Question: This code creates a dynamic linked list which also memory allocate and free correctly, but there is a small step I'm quite puzzled. It seems it didn't set the first struct pointer 'start->next' to the next, which I think it should. But when I try to run it, it works well. Then I try to add 'start->next=next;' it also works well. Please help me to check and tell me why.
'''
#include <stdio.h>
#include <stdlib.h>
#include <string.h>
typedef struct island {
char *name;
char *opens;
char *closes;
struct island *next;
} island;
island* create(char *name) {
island *i = malloc(sizeof(island));
i->name = strdup(name);
i->opens = "09:00";
i->closes = "17:00";
i->next = NULL;
return i;
}
void display(island *start) {
island *i = start;
for (; i != NULL; i = i->next) {
printf("Name: %s open: %s-%s
", i->name, i->opens, i->closes);
}
}
void release(island *start) {
island *i = start;
island *next = NULL;
for (; i != NULL; i = next) {
next = i->next;
free(i->name);
free(i);
}
}
int main() {
island *start = NULL;
island *i = NULL;
island *next = NULL;
char name[80];
for (; fgets(name, 80, stdin) != NULL; i = next) {
next = create(name);
if (start == NULL)
start = next; //change this line to {start = next;start->next=next;} also works.
if (i != NULL)
i->next = next;
}
display(start);
release(start);
return 0;
}
'''
I want to exactly what happened inside so I draw this to help myself understand.

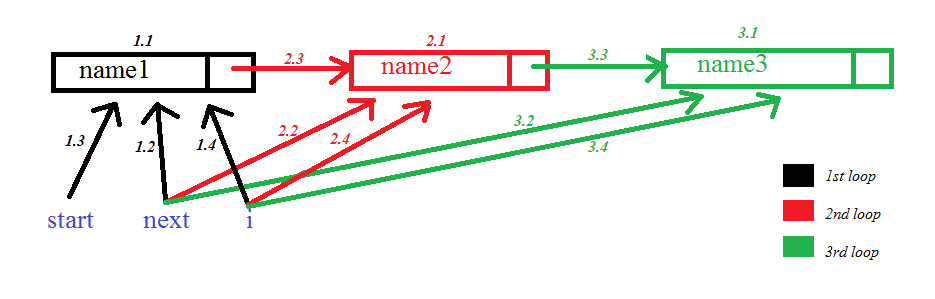
Answer: Both ways are the "same", the only differences in them is that in the second way ({start = next;start->next=next;}) you are setting the 'next' to point to the same node (something that not makes sense) in the first iteration, anyways this doesn't matter because in the next iteration it will be overwritten by this sentence: "i->next = next;" (remember that 'i' points to the 'next' node from the previous iteration.
To clarify this further:
Assuming the first scenery where you just assign only "start = next;"
1st loop:
- 'start' is NULL so its assigned the pointer to the recently created node. 'start->next' is NULL.- if (i != NULL) evaluates to false only in this first iteration.- 'i' is assigned to point to 'next'
2nd loop:
- 'start' is not NULL so this step is skipped.- 'i' points to the lasted created node in the previous iteration (next), so "i->next = next;" is executed always from this iteration to the last. Is in this step when you would overwrite the previously holded value (start->next=next)